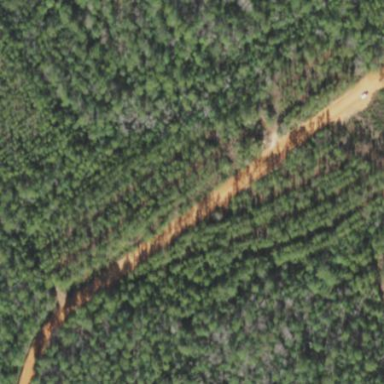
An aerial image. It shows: Forest dominated by needle-leaved trees.